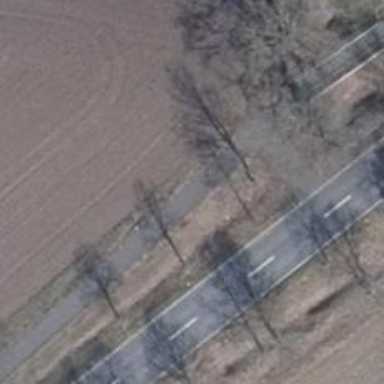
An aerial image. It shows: Asphalt path.